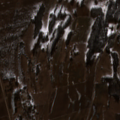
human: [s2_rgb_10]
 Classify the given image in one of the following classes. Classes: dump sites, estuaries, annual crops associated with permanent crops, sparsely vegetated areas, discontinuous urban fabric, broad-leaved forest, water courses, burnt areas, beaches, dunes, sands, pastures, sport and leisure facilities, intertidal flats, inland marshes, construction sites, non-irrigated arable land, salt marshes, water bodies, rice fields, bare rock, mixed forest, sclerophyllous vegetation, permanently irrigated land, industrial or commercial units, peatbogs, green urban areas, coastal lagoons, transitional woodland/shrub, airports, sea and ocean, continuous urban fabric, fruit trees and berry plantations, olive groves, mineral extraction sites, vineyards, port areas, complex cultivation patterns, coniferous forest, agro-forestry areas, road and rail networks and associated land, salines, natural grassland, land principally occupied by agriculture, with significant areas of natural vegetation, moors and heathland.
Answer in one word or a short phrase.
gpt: discontinuous urban fabric, non-irrigated arable land, fruit trees and berry plantations, pastures, complex cultivation patterns, land principally occupied by agriculture, with significant areas of natural vegetation, broad-leaved forest, inland marshes